Question: I'm trying to run my app however, every time I click on the Profile link my app crashes and I get the below message in my debugging output. See screen shot below. I am running Xcode 5.1.
'''
[UIImageView setFile:]: unrecognized selector sent to instance 0x10b2ebe00
2014-09-23 11:54:33.498 [1295:60b] *** Terminating app due to uncaught exception 'NSInvalidArgumentException', reason: '-[UIImageView setFile:]: unrecognized selector sent to instance 0x10b2ebe00'
*** First throw call stack:
(
0 CoreFoundation 0x0000000102a97495 __exceptionPreprocess + 165
1 libobjc.A.dylib 0x00000001027f699e objc_exception_throw + 43
2 CoreFoundation 0x0000000102b2865d -[NSObject(NSObject) doesNotRecognizeSelector:] + 205
3 CoreFoundation 0x0000000102a88d8d ___forwarding___ + 973
4 CoreFoundation 0x0000000102a88938 _CF_forwarding_prep_0 + 120
5 Uscout 0x00000001000084c9 -[ProfileViewController updateUserStatus] + 185
6 Uscout 0x0000000100008408 -[ProfileViewController viewWillAppear:] + 88
7 UIKit 0x000000010149cdb5 -[UIViewController _setViewAppearState:isAnimating:] + 422
8 UIKit 0x00000001014bac4d -[UINavigationController _startTransition:fromViewController:toViewController:] + 707
9 UIKit 0x00000001014bb787 -[UINavigationController _startDeferredTransitionIfNeeded:] + 547
10 UIKit 0x00000001014bc238 -[UINavigationController __viewWillLayoutSubviews] + 43
11 UIKit 0x00000001015d6895 -[UILayoutContainerView layoutSubviews] + 202
12 UIKit 0x0000000101403993 -[UIView(CALayerDelegate) layoutSublayersOfLayer:] + 354
13 QuartzCore 0x0000000100e9a802 -[CALayer layoutSublayers] + 151
14 QuartzCore 0x0000000100e8f369 _ZN2CA5Layer16layout_if_neededEPNS_11TransactionE + 363
15 QuartzCore 0x0000000100e8f1ea _ZN2CA5Layer28layout_and_display_if_neededEPNS_11TransactionE + 24
16 QuartzCore 0x0000000100e02fb8 _ZN2CA7Context18commit_transactionEPNS_11TransactionE + 252
17 QuartzCore 0x0000000100e04030 _ZN2CA11Transaction6commitEv + 394
18 UIKit 0x00000001013a2024 _UIApplicationHandleEventQueue + 10914
19 CoreFoundation 0x0000000102a26d21 __CFRUNLOOP_IS_CALLING_OUT_TO_A_SOURCE0_PERFORM_FUNCTION__ + 17
20 CoreFoundation 0x0000000102a265f2 __CFRunLoopDoSources0 + 242
21 CoreFoundation 0x0000000102a4246f __CFRunLoopRun + 767
22 CoreFoundation 0x0000000102a41d83 CFRunLoopRunSpecific + 467
23 GraphicsServices 0x0000000102d5bf04 GSEventRunModal + 161
24 UIKit 0x00000001013a3e33 UIApplicationMain + 1010
25 Uscout 0x0000000100007073 main + 115
26 libdyld.dylib 0x0000000105c505fd start + 1
27 ??? 0x0000000000000001 0x0 + 1
)
libc++abi.dylib: terminating with uncaught exception of type NSException
(lldb)
'''

'''
#import "ProfileViewController.h"
@interface ProfileViewController ()
@property (weak, nonatomic) IBOutlet PFImageView *profileImageView;
@property (weak, nonatomic) IBOutlet UILabel *userNameLabel;
@property (weak, nonatomic) IBOutlet UILabel *followersNumberLabel;
@property (weak, nonatomic) IBOutlet UILabel *followingNumberLabel;
@end
@implementation ProfileViewController
- (id)initWithNibName:(NSString *)nibNameOrNil bundle:(NSBundle *)nibBundleOrNil
{
self = [super initWithNibName:nibNameOrNil bundle:nibBundleOrNil];
if (self) {
// Custom initialization
}
return self;
}
- (void)viewDidLoad
{
[super viewDidLoad];
// Do any additional setup after loading the view.
}
- (void)didReceiveMemoryWarning
{
[super didReceiveMemoryWarning];
// Dispose of any resources that can be recreated.
}
- (void)viewWillAppear:(BOOL)animated {
[super viewWillAppear:animated];
[self updateUserStatus];
}
- (void)updateUserStatus {
PFUser *user = [PFUser currentUser];
self.profileImageView.file = user[@"profilePicture"];
[self.profileImageView loadInBackground];
self.userNameLabel.text = user.username;
PFQuery *followingQuery = [PFQuery queryWithClassName:@"Activity"];
[followingQuery whereKey:@"fromUser" equalTo:user];
[followingQuery whereKey:@"type" equalTo:@"follow"];
[followingQuery findObjectsInBackgroundWithBlock:^(NSArray *followingActivities, NSError *error) {
if (!error) {
self.followingNumberLabel.text = [[NSNumber numberWithInteger:followingActivities.count] stringValue];
}
}];
PFQuery *followerQuery = [PFQuery queryWithClassName:@"Activity"];
[followerQuery whereKey:@"toUser" equalTo:user];
[followerQuery whereKey:@"type" equalTo:@"follow"];
[followerQuery findObjectsInBackgroundWithBlock:^(NSArray *followerActivities, NSError *error) {
if (!error) {
self.followersNumberLabel.text = [[NSNumber numberWithInteger:followerActivities.count] stringValue];
}
}];
}
- (IBAction)logout:(id)sender {
}
@end
'''
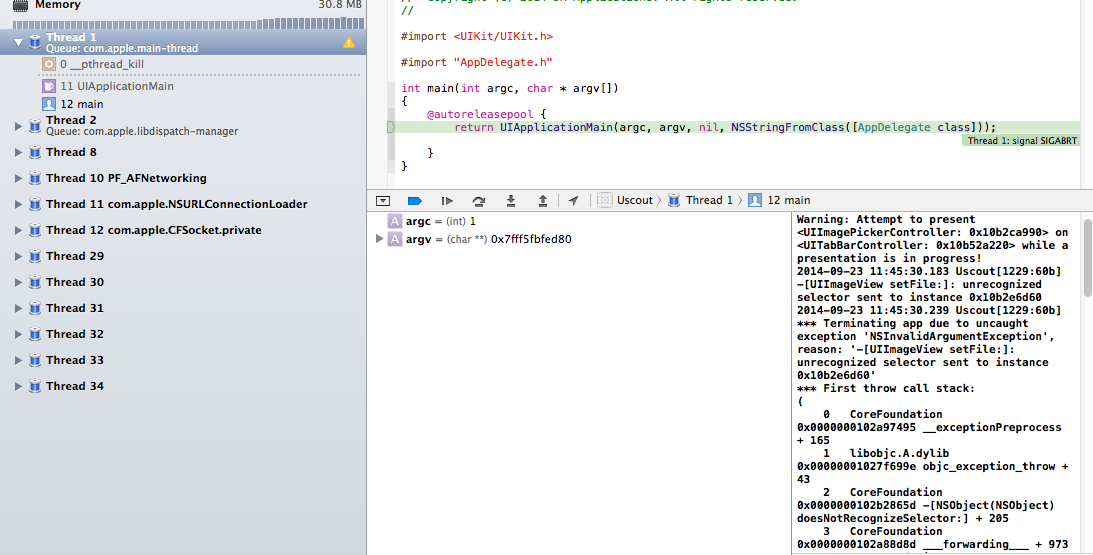
Answer: In your 'ProfileViewController', in the 'updateUserStatus' method, you are calling the method 'setFile' on an object that doesn't know it. Namely: a 'UIImageView'. Make sure that you are using the object you intend to call that method.
:
There we go:
'self.profileImageView.file = user[@"profilePicture"];'
a UIImageView, such has profileImageView, doesn't have a 'file' property, so you can't set it. Double check what's the intended class for setting the file.